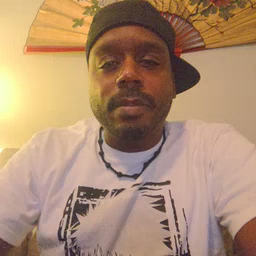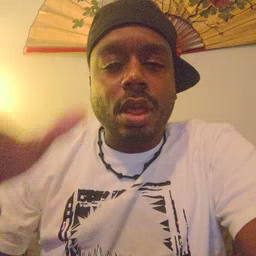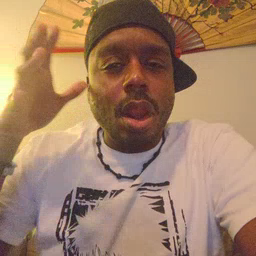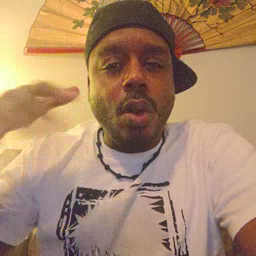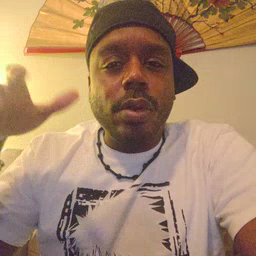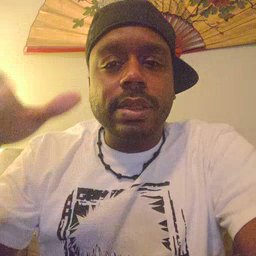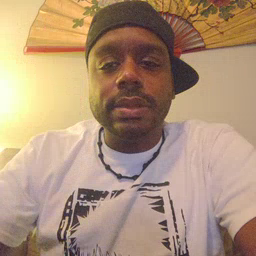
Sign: noisy